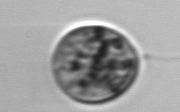
Label: Amoeba